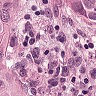
Metastatic tissue present: yes